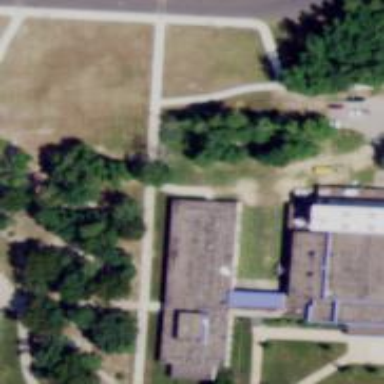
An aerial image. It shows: Theatre building.